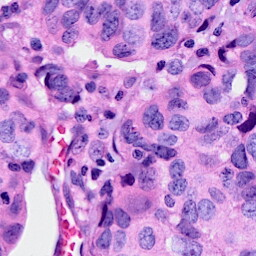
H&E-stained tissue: Breast